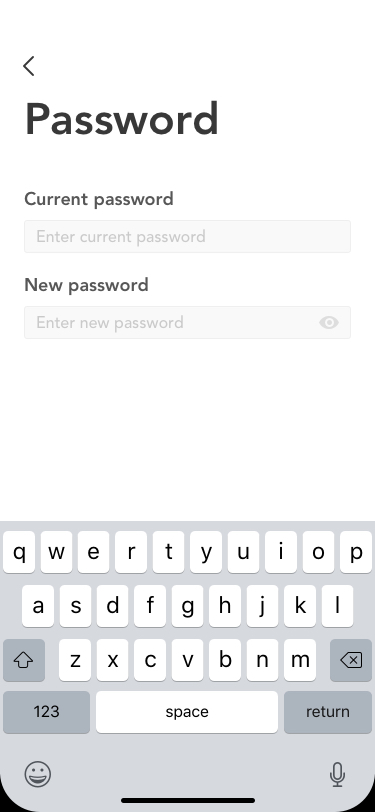
Text in this UI design:
Password
Current password
New password